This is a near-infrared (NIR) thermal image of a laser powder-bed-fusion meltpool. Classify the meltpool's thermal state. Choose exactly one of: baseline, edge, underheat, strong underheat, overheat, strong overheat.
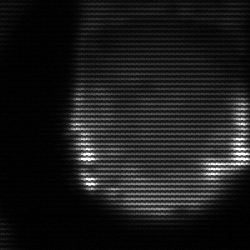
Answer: edge